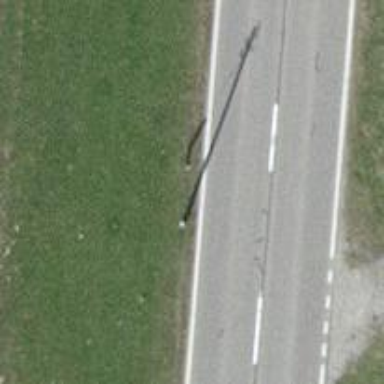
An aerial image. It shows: Power pole.